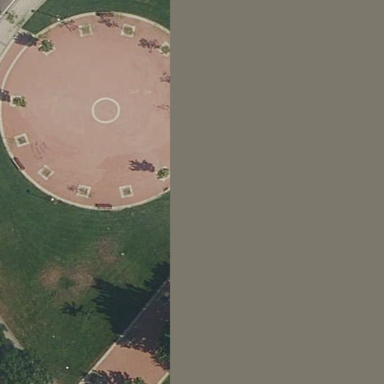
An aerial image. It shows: Lovely park for leisure and relaxation.